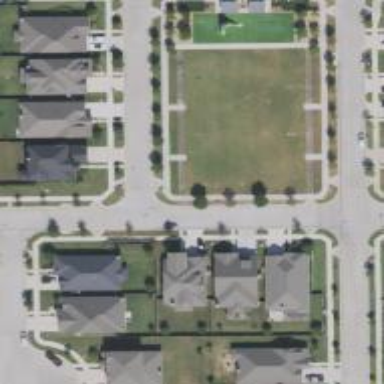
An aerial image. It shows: Residential road with separate sidewalk.